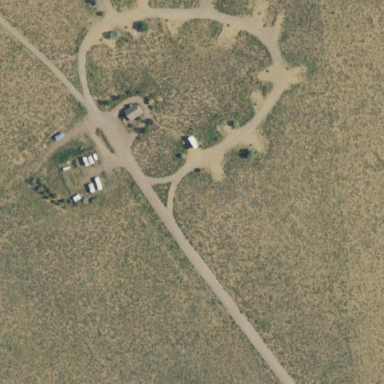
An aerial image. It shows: Caravan site for tourism.